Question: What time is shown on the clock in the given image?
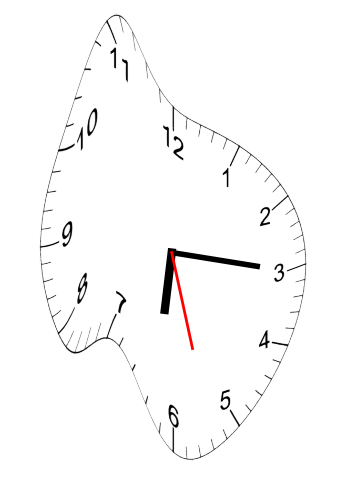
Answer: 06:15:27